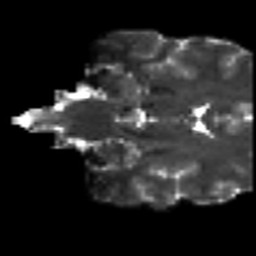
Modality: T2w
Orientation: coronal
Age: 23
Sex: male
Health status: healthy
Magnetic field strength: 3 T
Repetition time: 8.4 s
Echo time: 0.0926 s